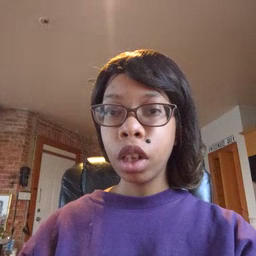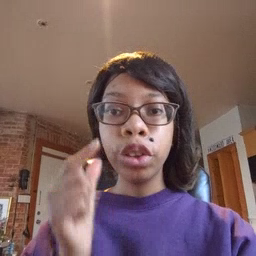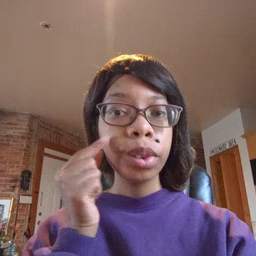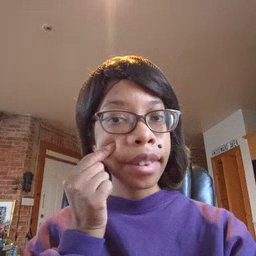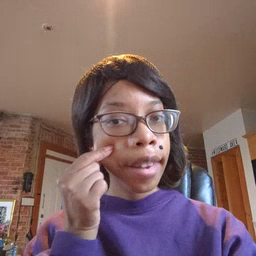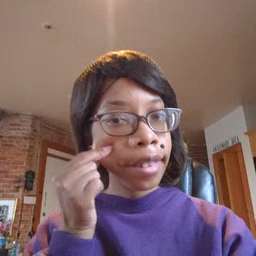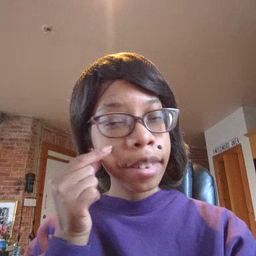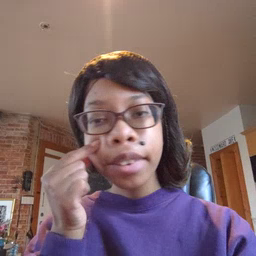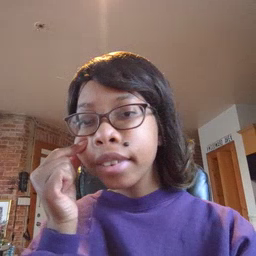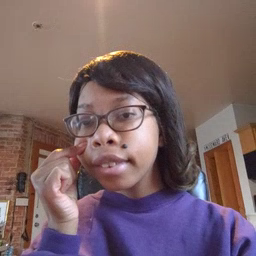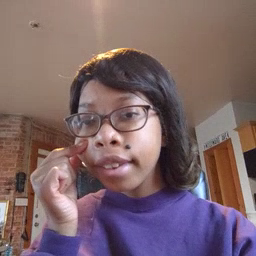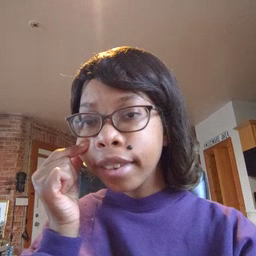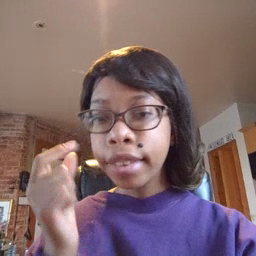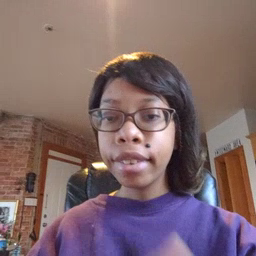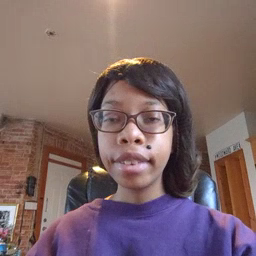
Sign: cheek